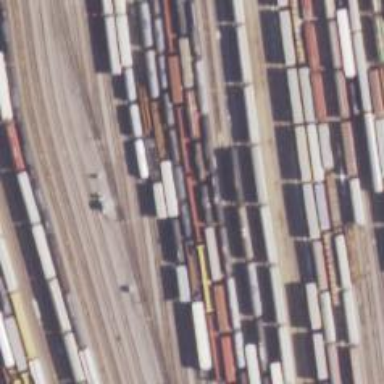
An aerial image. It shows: Railway yard used for servicing trains.